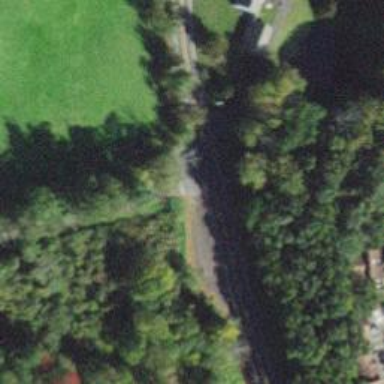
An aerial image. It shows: Stop road.